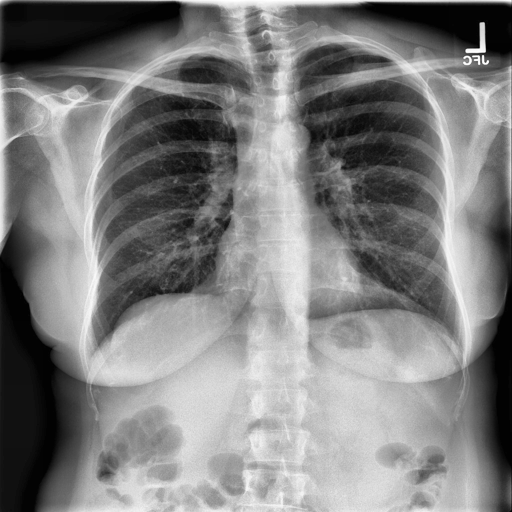
Finding: NORMAL